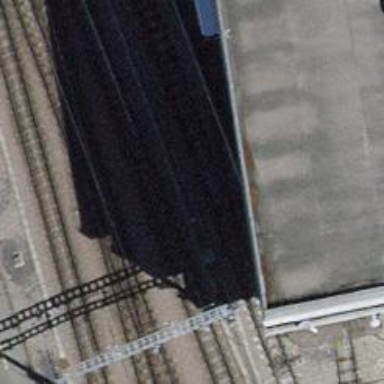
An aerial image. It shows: Tram railway yard with electrified contact lines.